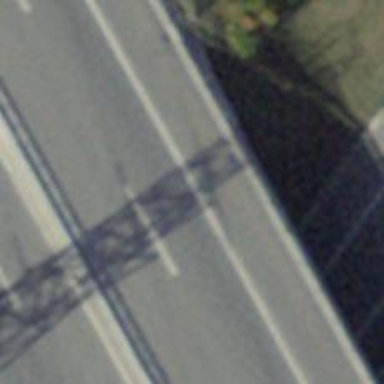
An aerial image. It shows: Bridge over motorway.